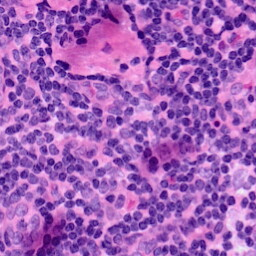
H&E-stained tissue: LymphNode